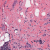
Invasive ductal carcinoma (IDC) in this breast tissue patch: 1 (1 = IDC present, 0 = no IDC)